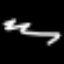
Label: squiggle